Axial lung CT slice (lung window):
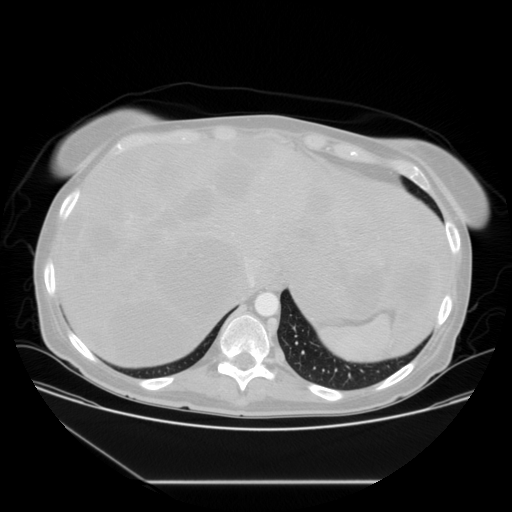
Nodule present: no